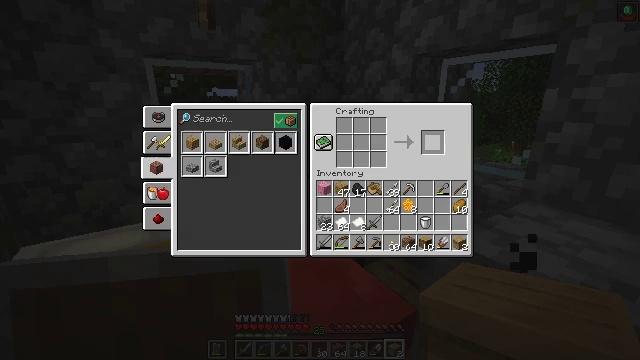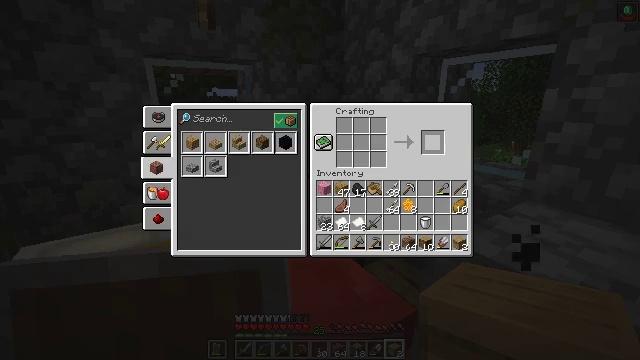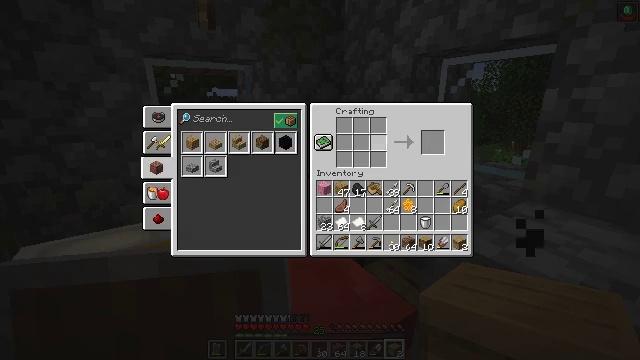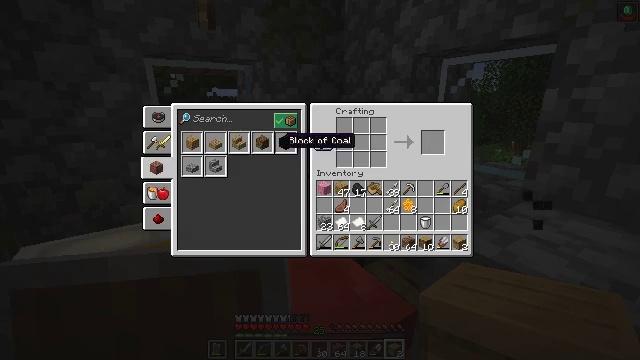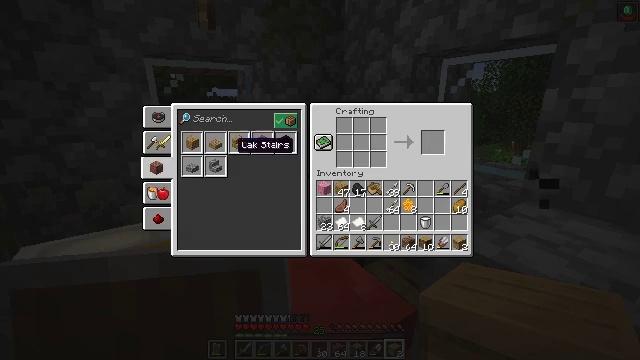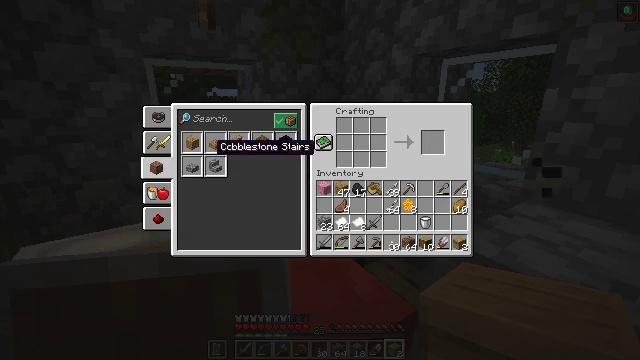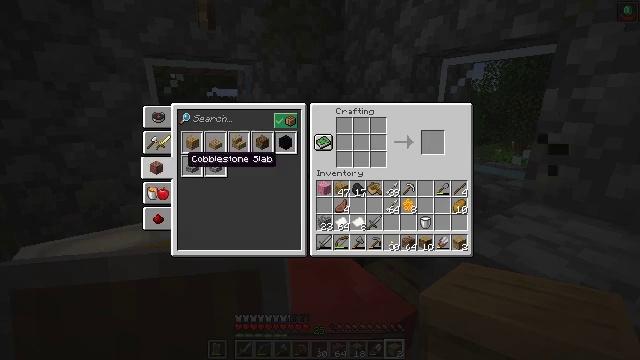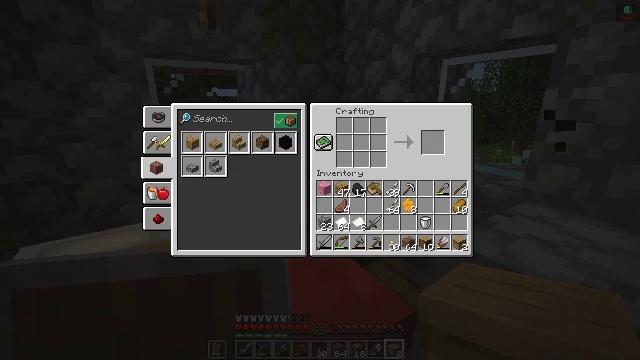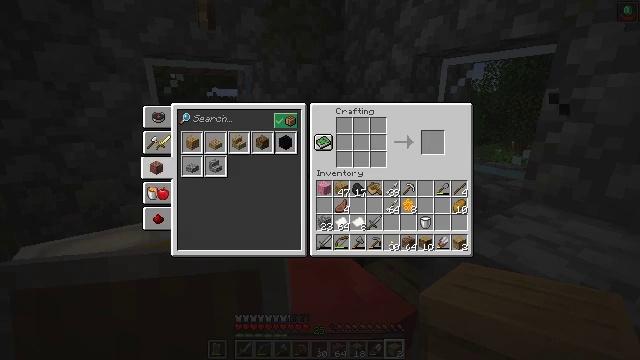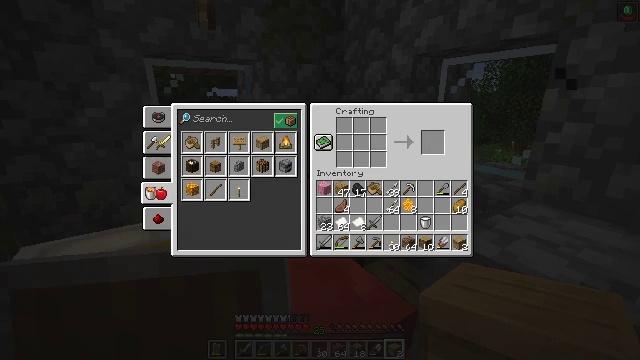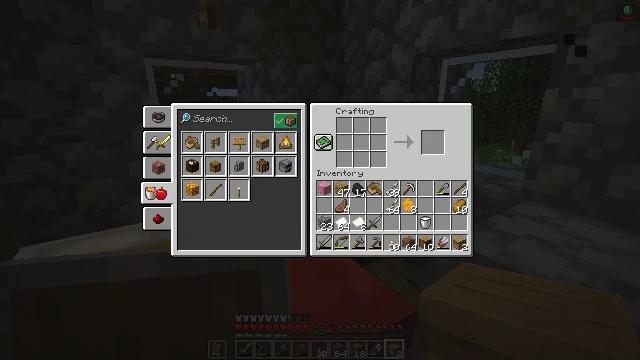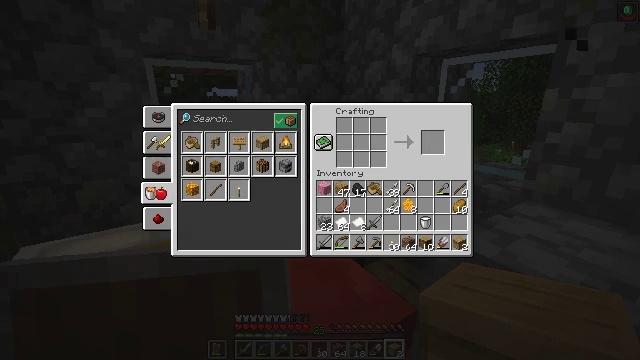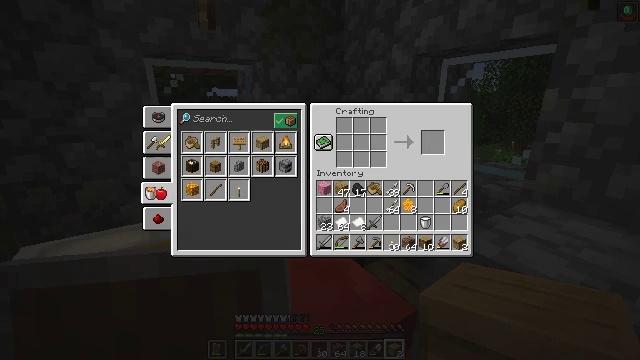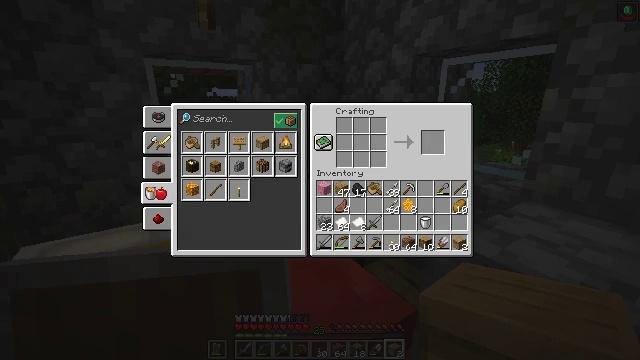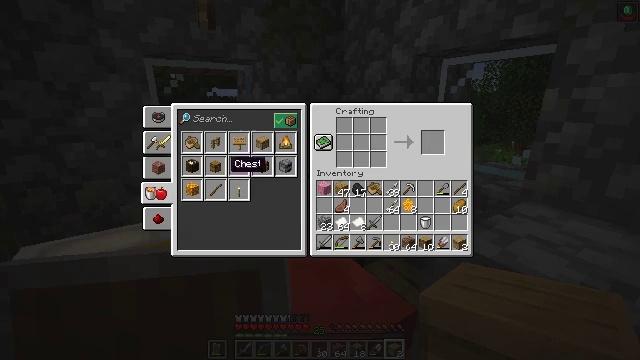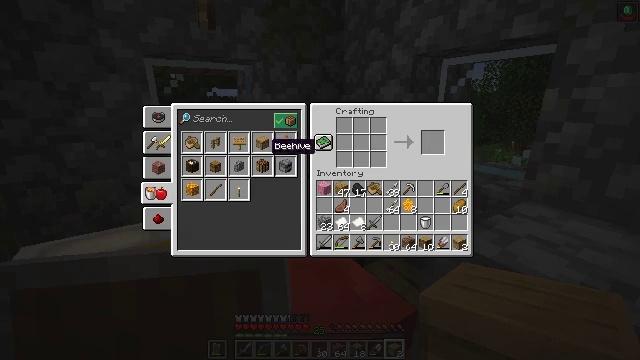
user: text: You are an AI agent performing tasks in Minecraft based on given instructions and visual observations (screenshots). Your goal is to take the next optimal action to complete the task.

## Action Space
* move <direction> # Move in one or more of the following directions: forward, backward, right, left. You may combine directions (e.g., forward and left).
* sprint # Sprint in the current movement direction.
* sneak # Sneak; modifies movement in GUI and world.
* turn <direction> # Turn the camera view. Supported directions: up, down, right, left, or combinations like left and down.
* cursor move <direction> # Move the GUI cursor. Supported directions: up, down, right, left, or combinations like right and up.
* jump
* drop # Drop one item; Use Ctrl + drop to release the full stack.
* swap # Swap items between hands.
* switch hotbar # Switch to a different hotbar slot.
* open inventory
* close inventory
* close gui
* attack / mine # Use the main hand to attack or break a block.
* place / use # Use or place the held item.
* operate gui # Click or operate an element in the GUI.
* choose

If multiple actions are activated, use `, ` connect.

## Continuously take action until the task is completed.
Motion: motion action
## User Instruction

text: Craft a beehive.
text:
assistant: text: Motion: no_op
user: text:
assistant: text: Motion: turn left
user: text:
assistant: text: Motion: turn left and down
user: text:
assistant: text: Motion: turn left
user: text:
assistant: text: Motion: turn left
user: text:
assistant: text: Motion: turn left and down
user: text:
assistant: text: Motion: turn left and down
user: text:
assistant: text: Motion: no_op
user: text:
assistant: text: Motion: attack / mine
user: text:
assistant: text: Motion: attack / mine
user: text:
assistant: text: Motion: no_op
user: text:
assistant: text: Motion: no_op
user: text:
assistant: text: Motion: no_op
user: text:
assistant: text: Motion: turn right and up
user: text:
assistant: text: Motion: turn right and up
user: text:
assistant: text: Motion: no_op
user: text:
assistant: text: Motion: no_op
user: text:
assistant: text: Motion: no_op
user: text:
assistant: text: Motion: attack / mine
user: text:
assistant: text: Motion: no_op
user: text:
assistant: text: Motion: turn right
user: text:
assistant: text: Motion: turn right
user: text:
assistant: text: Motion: turn right
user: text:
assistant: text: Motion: turn right
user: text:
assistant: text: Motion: turn right
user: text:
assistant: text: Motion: no_op
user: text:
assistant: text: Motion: no_op
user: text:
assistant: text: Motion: no_op
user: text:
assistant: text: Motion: attack / mine
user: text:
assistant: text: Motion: no_op